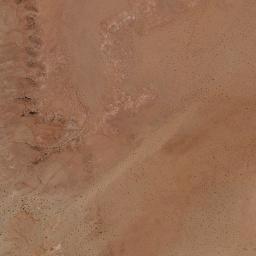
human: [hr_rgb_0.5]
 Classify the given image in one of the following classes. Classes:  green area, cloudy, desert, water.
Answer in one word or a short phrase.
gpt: desert